Question: Today is my first day writing Excel macro and I was given a task to modify someone else's' code to add new features. I learn Excel has a Immediate window which I am finding very useful.
I do have a question that I am unable to find the answer to in the last hour of searching. If you look at the image below you will notice that 'fstr' is a string variable.

Currently, 'fstr' holds a formula. How can I print out actual value of this formula instead of the formula itself?
One thing I tried was 'fstr.xlPastValues', but it didn't work. I got this idea from recording a macro while pasting a value of a formula manually.
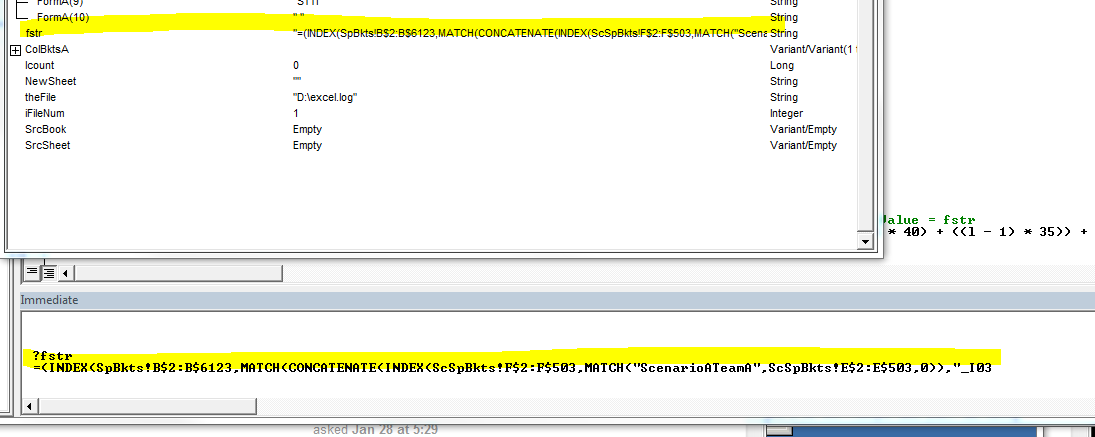
Answer: You can use the Evaluate method:
'''
Sub Tester()
Dim sFormula As String
sFormula = "=A1+A2"
'evaluate in the context of the current worksheet
' adjust to suit...
Debug.Print ActiveSheet.Evaluate(sFormula)
End Sub
'''